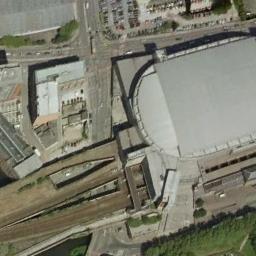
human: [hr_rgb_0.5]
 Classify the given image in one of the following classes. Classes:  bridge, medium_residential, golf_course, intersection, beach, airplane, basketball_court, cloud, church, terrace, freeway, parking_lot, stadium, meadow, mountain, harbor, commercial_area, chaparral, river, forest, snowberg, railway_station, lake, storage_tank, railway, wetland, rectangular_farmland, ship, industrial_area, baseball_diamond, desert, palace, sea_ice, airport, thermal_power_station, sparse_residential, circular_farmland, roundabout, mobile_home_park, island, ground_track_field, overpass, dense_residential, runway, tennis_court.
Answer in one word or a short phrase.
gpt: railway_station